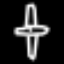
Label: airplane